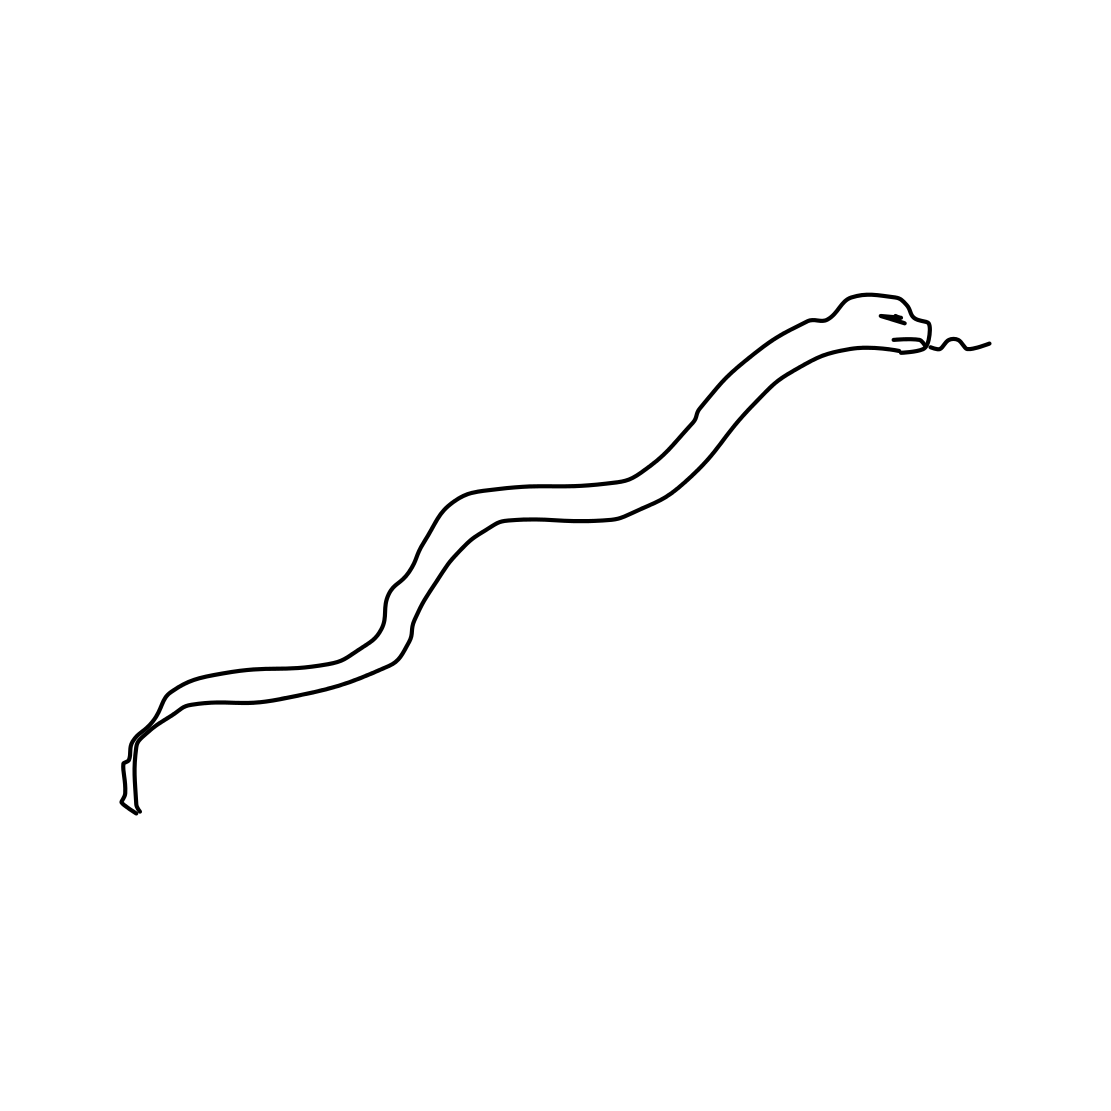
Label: snake